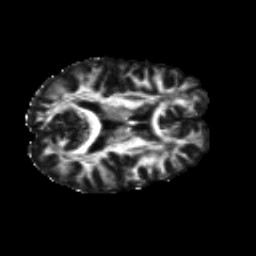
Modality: FA
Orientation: axial
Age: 29
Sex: female
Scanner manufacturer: siemens
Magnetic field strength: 3 T
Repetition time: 8.8 s
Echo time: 0.085 s